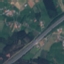
Label: Highway